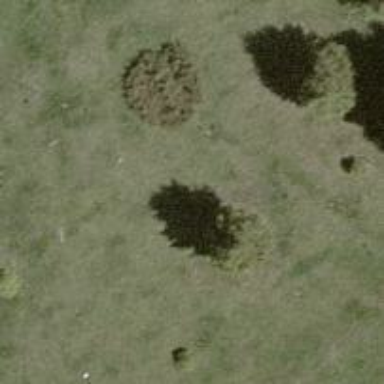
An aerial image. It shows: Beautiful tree in nature.